Frequency: 65000
Velocity: 0,2015
Power: 43,1
Pulse duration: 0,0000001
Pass count: 1
Magnification: 10
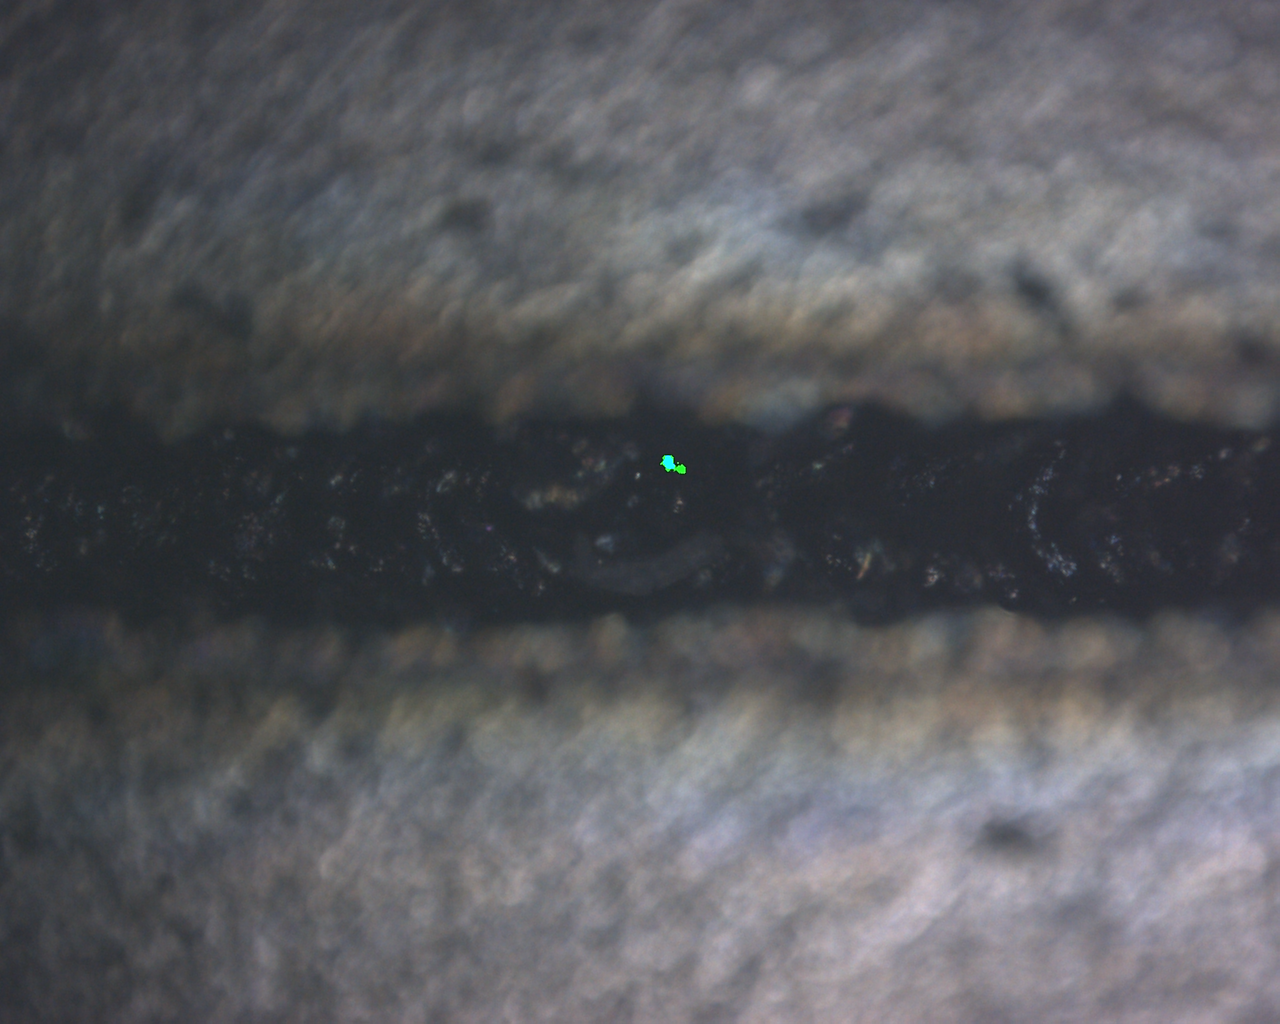
Measured width: 110.691
Other width: 94.0263